Question: I wanted to know how the application can be displayed one size on all devices?
Because when I test my app on small devices, all the elements are either too big or do not fit on the screen.
What should be done to solve this problem?
I used 'StackLayout' to arrange the elements.
This is one of my codes:
'''
<StackLayout Orientation="Vertical" Margin="10" Padding="10" VerticalOptions="FillAndExpand" HorizontalOptions="FillAndExpand">
<Label Text="WellCome to App" TextColor="Aquamarine" FontSize="40" FontAttributes="Bold,Italic"
HorizontalOptions="CenterAndExpand" VerticalOptions="CenterAndExpand"/>
<Label Text="Please select the topic you want:" FontSize="21" FontAttributes="Bold,Italic"
HorizontalOptions="CenterAndExpand" VerticalOptions="CenterAndExpand" TextColor="DarkRed"/>
<Grid ColumnSpacing="0" RowSpacing="0" VerticalOptions="CenterAndExpand" HorizontalOptions="CenterAndExpand">
<Grid.RowDefinitions>
<RowDefinition Height="120"/>
<RowDefinition Height="120"/>
<RowDefinition Height="120"/>
</Grid.RowDefinitions>
<Grid.ColumnDefinitions>
<ColumnDefinition Width="120"/>
<ColumnDefinition Width="120"/>
<ColumnDefinition Width="120"/>
</Grid.ColumnDefinitions>
<Button Text="Space" TextColor="White" FontSize="Large"
BackgroundColor="Black"
HeightRequest="140"
WidthRequest="140"
CornerRadius="60"
HorizontalOptions="Center"
BorderWidth="1"
BorderColor="Silver"
Clicked="spaceButton_OnClicked">
<VisualStateManager.VisualStateGroups>
<VisualStateGroup x:Name="CommonStates">
<VisualState x:Name="Normal">
<VisualState.Setters>
<Setter Property="Scale"
Value="1" />
</VisualState.Setters>
</VisualState>
<VisualState x:Name="Pressed">
<VisualState.Setters>
<Setter Property="Scale"
Value="0.8" />
</VisualState.Setters>
</VisualState>
</VisualStateGroup>
</VisualStateManager.VisualStateGroups>
</Button>
<Button Text="Sports" FontSize="Large" Grid.Column="2"
TextColor="White" BackgroundColor="Black"
HeightRequest="140"
WidthRequest="140"
CornerRadius="60"
HorizontalOptions="Center"
BorderWidth="1"
BorderColor="Silver"
Clicked="sportButton_OnClicked">
<VisualStateManager.VisualStateGroups>
<VisualStateGroup x:Name="CommonStatess">
<VisualState x:Name="Normal">
<VisualState.Setters>
<Setter Property="Scale"
Value="1" />
</VisualState.Setters>
</VisualState>
<VisualState x:Name="Pressed">
<VisualState.Setters>
<Setter Property="Scale"
Value="0.8" />
</VisualState.Setters>
</VisualState>
</VisualStateGroup>
</VisualStateManager.VisualStateGroups>
</Button>
<Button Text="Game" FontSize="Large" Grid.Row="1" Grid.Column="1"
TextColor="White" BackgroundColor="Black"
HeightRequest="140"
WidthRequest="140"
CornerRadius="60"
HorizontalOptions="Center"
BorderWidth="1"
BorderColor="Silver"
Clicked="gameButton_OnClicked">
<VisualStateManager.VisualStateGroups>
<VisualStateGroup x:Name="CommonStatesss">
<VisualState x:Name="Normal">
<VisualState.Setters>
<Setter Property="Scale"
Value="1" />
</VisualState.Setters>
</VisualState>
<VisualState x:Name="Pressed">
<VisualState.Setters>
<Setter Property="Scale"
Value="0.8" />
</VisualState.Setters>
</VisualState>
</VisualStateGroup>
</VisualStateManager.VisualStateGroups>
</Button>
<Button Text="Technology" FontSize="12" Grid.Row="2" Grid.Column="0"
TextColor="White" BackgroundColor="Black"
HeightRequest="140"
WidthRequest="140"
CornerRadius="60"
HorizontalOptions="Center"
BorderWidth="1"
BorderColor="Silver"
Clicked="techButton_OnClicked">
<VisualStateManager.VisualStateGroups>
<VisualStateGroup x:Name="CommonStats">
<VisualState x:Name="Normal">
<VisualState.Setters>
<Setter Property="Scale"
Value="1" />
</VisualState.Setters>
</VisualState>
<VisualState x:Name="Pressed">
<VisualState.Setters>
<Setter Property="Scale"
Value="0.8" />
</VisualState.Setters>
</VisualState>
</VisualStateGroup>
</VisualStateManager.VisualStateGroups>
</Button>
<Button Text="History" FontSize="20" Grid.Row="2" Grid.Column="2"
TextColor="White" BackgroundColor="Black"
HeightRequest="140"
WidthRequest="140"
CornerRadius="60"
HorizontalOptions="Center"
BorderWidth="1"
BorderColor="Silver"
Clicked="oldButton_OnClicked">
<VisualStateManager.VisualStateGroups>
<VisualStateGroup x:Name="CommonSttes">
<VisualState x:Name="Normal">
<VisualState.Setters>
<Setter Property="Scale"
Value="1" />
</VisualState.Setters>
</VisualState>
<VisualState x:Name="Pressed">
<VisualState.Setters>
<Setter Property="Scale"
Value="0.8" />
</VisualState.Setters>
</VisualState>
</VisualStateGroup>
</VisualStateManager.VisualStateGroups>
</Button>
</Grid
</StackLayout>
'''
My code is displayed in this form:
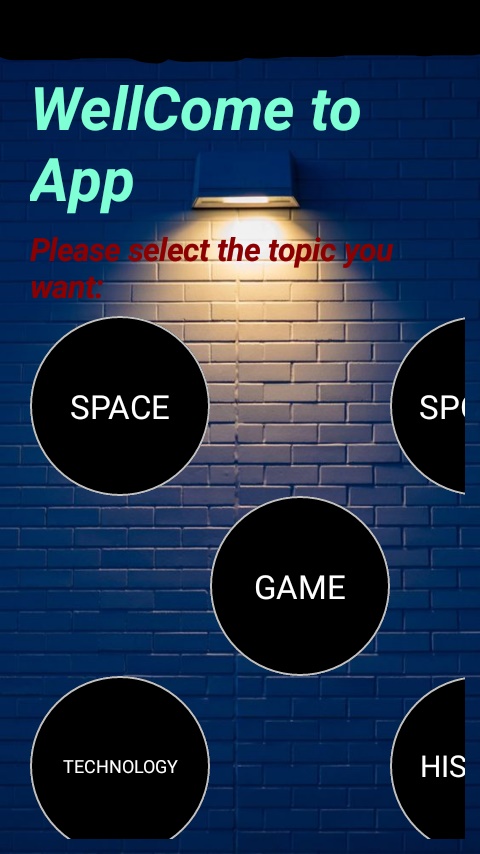
Answer: From shared code, the proportions of the elements are the same.Then you could set ('*') for 'Height' and 'Width', and set 'HorizontalOptions' and 'VerticalOptions' of 'Button' be 'FillAndExpand' to make the elements to fit all the sizes of device screen.
However, only setting this can not make the 'Height' of Item shows the same with Width:()
<URL>
To solve this you could calcuate the 'Width' and 'Height' on runtime. From <URL>, you will know if the units of 'Width' and 'Height' set a specified value, it will show different effects in different device.
Luckly, we can get Screen Density easily by using <URL>. If you need a 120 units value and based on android device, you can set 'Height' or 'Width' as follows:
'''
// this device screen density is 2.625, therefore divide by 2.625, if you test in other device, you could divide by its screen density.
Row.Height/Width = 120 * (mainDisplayInfo.Density / 2.625)
'''
Then it will show correctly:
<URL>
The full Code as follows:
'''
<StackLayout Orientation="Vertical"
Margin="10"
Padding="10"
VerticalOptions="FillAndExpand"
HorizontalOptions="FillAndExpand">
<Label Text="WellCome to App"
TextColor="Aquamarine"
FontSize="40"
FontAttributes="Bold,Italic"
HorizontalOptions="CenterAndExpand"
VerticalOptions="CenterAndExpand" />
<Label Text="Please select the topic you want:"
FontSize="21"
FontAttributes="Bold,Italic"
HorizontalOptions="CenterAndExpand"
VerticalOptions="CenterAndExpand"
TextColor="DarkRed" />
<Grid ColumnSpacing="0"
RowSpacing="0"
VerticalOptions="CenterAndExpand"
HorizontalOptions="CenterAndExpand">
<Grid.RowDefinitions>
<RowDefinition x:Name="RowOne" Height="*" />
<RowDefinition x:Name="RowTwo" Height="*" />
<RowDefinition x:Name="RowThree" Height="*" />
</Grid.RowDefinitions>
<Grid.ColumnDefinitions>
<ColumnDefinition x:Name="ColumnOne" Width="*" />
<ColumnDefinition x:Name="ColumnTwo" Width="*" />
<ColumnDefinition x:Name="ColumnThree" Width="*" />
</Grid.ColumnDefinitions>
<StackLayout HorizontalOptions="FillAndExpand" VerticalOptions="FillAndExpand">
<Button Text="Space"
TextColor="White"
FontSize="Large"
BackgroundColor="Black"
HorizontalOptions="FillAndExpand"
CornerRadius="60"
VerticalOptions="FillAndExpand"
BorderWidth="1"
BorderColor="Silver">
<VisualStateManager.VisualStateGroups>
<VisualStateGroup x:Name="CommonStates">
<VisualState x:Name="Normal">
<VisualState.Setters>
<Setter Property="Scale"
Value="1" />
</VisualState.Setters>
</VisualState>
<VisualState x:Name="Pressed">
<VisualState.Setters>
<Setter Property="Scale"
Value="0.8" />
</VisualState.Setters>
</VisualState>
</VisualStateGroup>
</VisualStateManager.VisualStateGroups>
</Button>
</StackLayout>
<Button Text="Sports"
FontSize="Large"
Grid.Column="2"
TextColor="White"
BackgroundColor="Black"
VerticalOptions="FillAndExpand"
CornerRadius="60"
HorizontalOptions="FillAndExpand"
BorderWidth="1"
BorderColor="Silver">
<VisualStateManager.VisualStateGroups>
<VisualStateGroup x:Name="CommonStatess">
<VisualState x:Name="Normal">
<VisualState.Setters>
<Setter Property="Scale"
Value="1" />
</VisualState.Setters>
</VisualState>
<VisualState x:Name="Pressed">
<VisualState.Setters>
<Setter Property="Scale"
Value="0.8" />
</VisualState.Setters>
</VisualState>
</VisualStateGroup>
</VisualStateManager.VisualStateGroups>
</Button>
<Button Text="Game"
FontSize="Large"
Grid.Row="1"
Grid.Column="1"
TextColor="White"
BackgroundColor="Black"
VerticalOptions="FillAndExpand"
CornerRadius="60"
HorizontalOptions="FillAndExpand"
BorderWidth="1"
BorderColor="Silver">
<VisualStateManager.VisualStateGroups>
<VisualStateGroup x:Name="CommonStatesss">
<VisualState x:Name="Normal">
<VisualState.Setters>
<Setter Property="Scale"
Value="1" />
</VisualState.Setters>
</VisualState>
<VisualState x:Name="Pressed">
<VisualState.Setters>
<Setter Property="Scale"
Value="0.8" />
</VisualState.Setters>
</VisualState>
</VisualStateGroup>
</VisualStateManager.VisualStateGroups>
</Button>
<Button Text="Technology"
FontSize="12"
Grid.Row="2"
Grid.Column="0"
TextColor="White"
BackgroundColor="Black"
VerticalOptions="FillAndExpand"
CornerRadius="60"
HorizontalOptions="FillAndExpand"
BorderWidth="1"
BorderColor="Silver">
<VisualStateManager.VisualStateGroups>
<VisualStateGroup x:Name="CommonStats">
<VisualState x:Name="Normal">
<VisualState.Setters>
<Setter Property="Scale"
Value="1" />
</VisualState.Setters>
</VisualState>
<VisualState x:Name="Pressed">
<VisualState.Setters>
<Setter Property="Scale"
Value="0.8" />
</VisualState.Setters>
</VisualState>
</VisualStateGroup>
</VisualStateManager.VisualStateGroups>
</Button>
<Button Text="History"
FontSize="20"
Grid.Row="2"
Grid.Column="2"
TextColor="White"
BackgroundColor="Black"
VerticalOptions="FillAndExpand"
CornerRadius="60"
HorizontalOptions="FillAndExpand"
BorderWidth="1"
BorderColor="Silver">
<VisualStateManager.VisualStateGroups>
<VisualStateGroup x:Name="CommonSttes">
<VisualState x:Name="Normal">
<VisualState.Setters>
<Setter Property="Scale"
Value="1" />
</VisualState.Setters>
</VisualState>
<VisualState x:Name="Pressed">
<VisualState.Setters>
<Setter Property="Scale"
Value="0.8" />
</VisualState.Setters>
</VisualState>
</VisualStateGroup>
</VisualStateManager.VisualStateGroups>
</Button>
</Grid>
</StackLayout>
'''
And the :
'''
public partial class PageTestGrid : ContentPage
{
public PageTestGrid()
{
InitializeComponent();
var mainDisplayInfo = DeviceDisplay.MainDisplayInfo;
var density = mainDisplayInfo.Density;
//if you want to set 120 as the Height of Grid
RowOne.Height = 120 * (mainDisplayInfo.Density / 2.625);
RowTwo.Height = 120 * (mainDisplayInfo.Density / 2.625);
RowThree.Height = 120 * (mainDisplayInfo.Density / 2.625);
ColumnOne.Width = 120 * (mainDisplayInfo.Density / 2.625);
ColumnTwo.Width = 120 * (mainDisplayInfo.Density / 2.625);
ColumnThree.Width = 120 * (mainDisplayInfo.Density / 2.625);
}
}
'''
The effect on :
<URL>